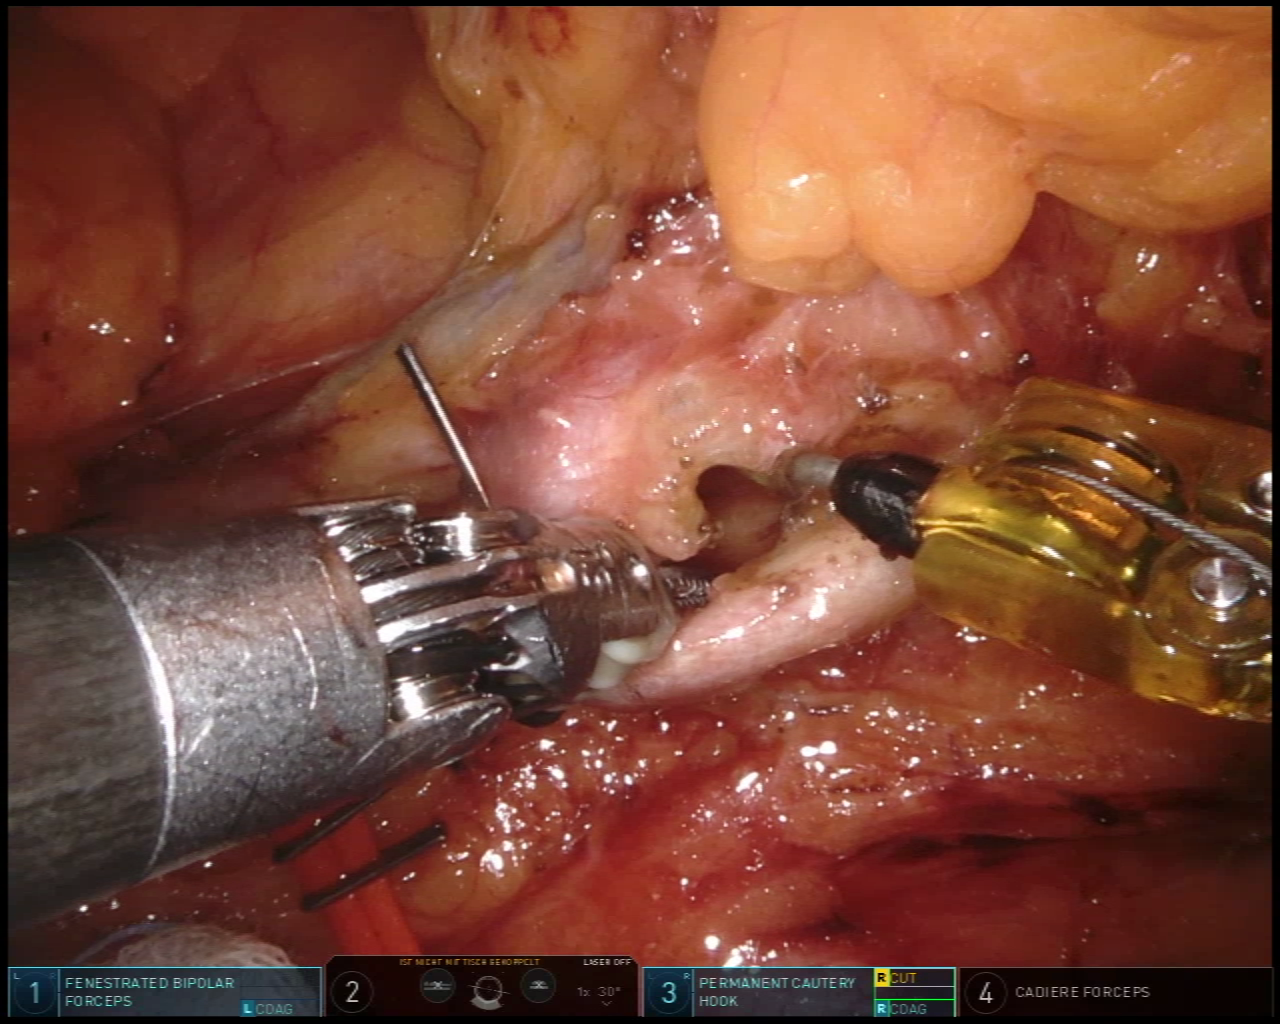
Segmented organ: intestinal_veins
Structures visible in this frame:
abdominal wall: no
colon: no
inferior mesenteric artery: yes
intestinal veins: yes
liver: no
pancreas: no
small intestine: no
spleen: no
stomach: no
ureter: no
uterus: no
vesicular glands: no